Field crop: tomato
Growth stage: 1
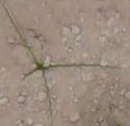
Species: cyperus